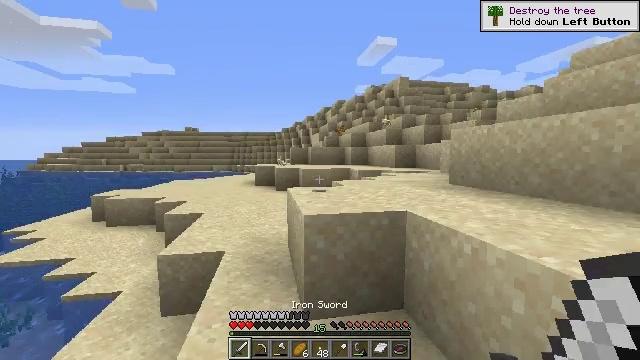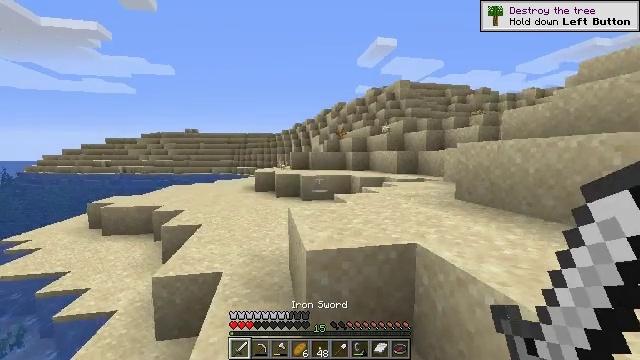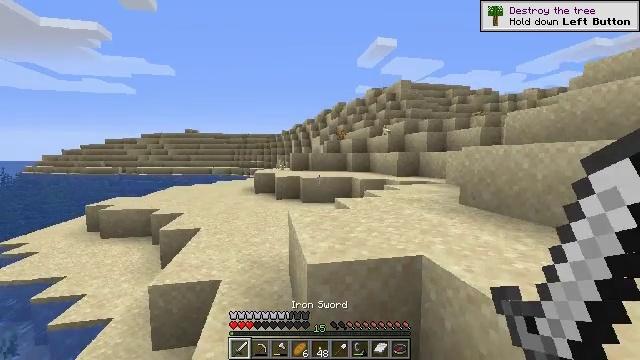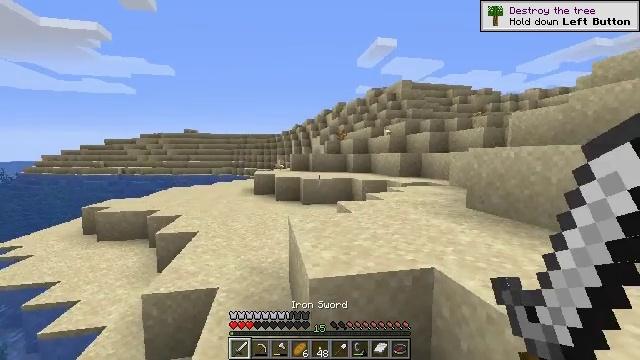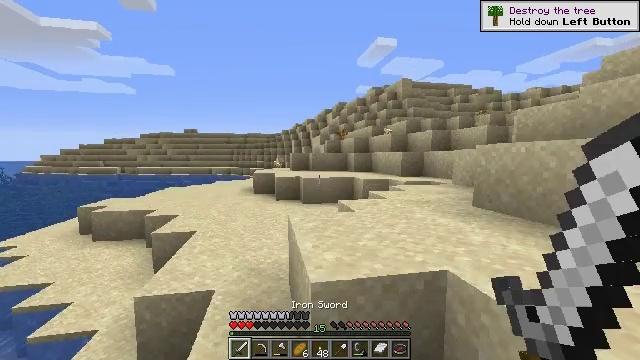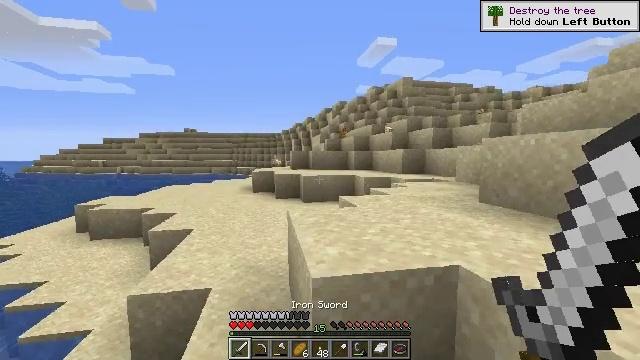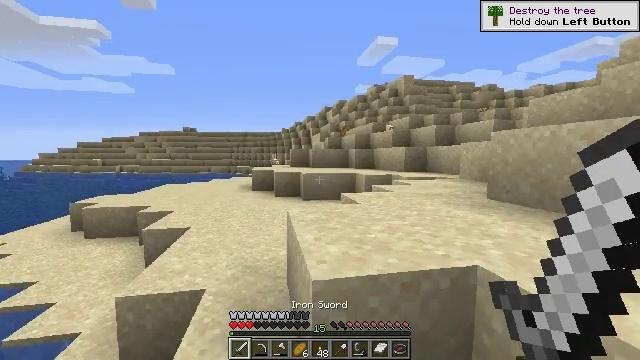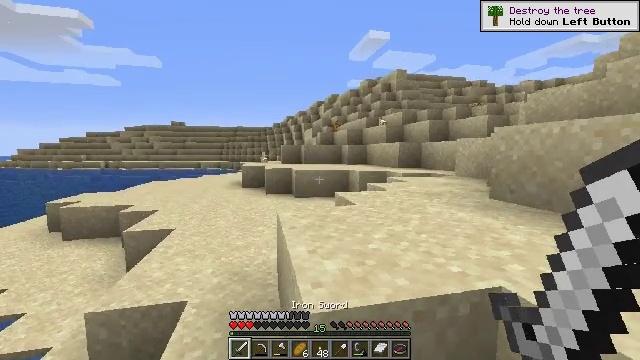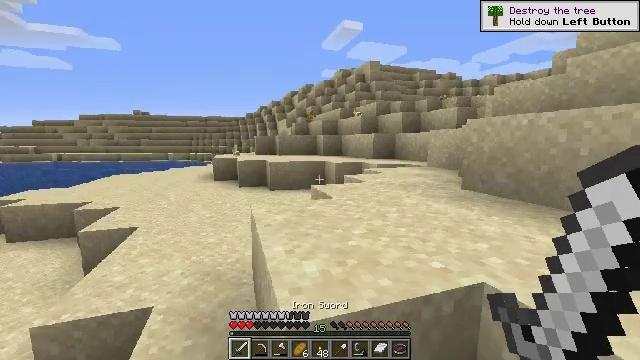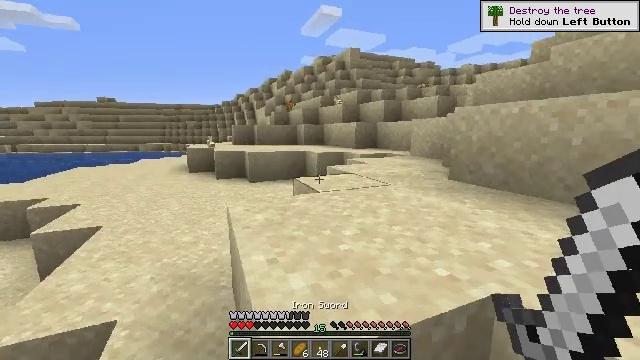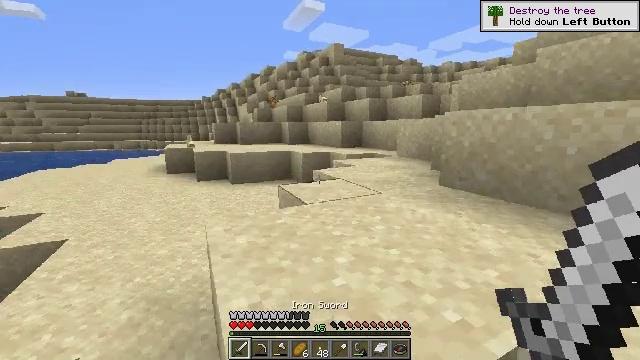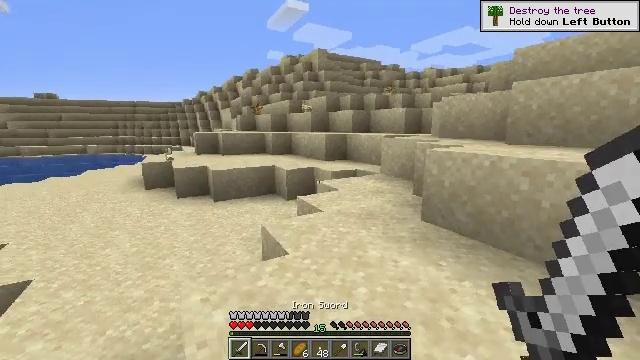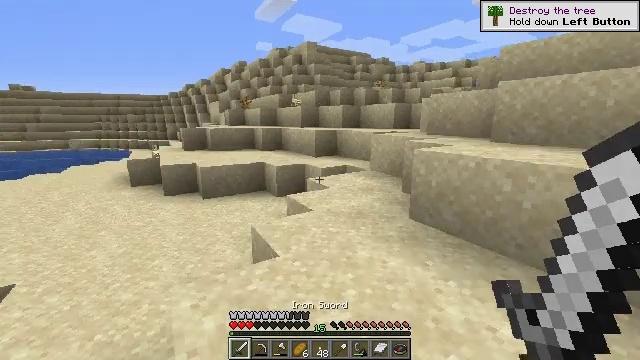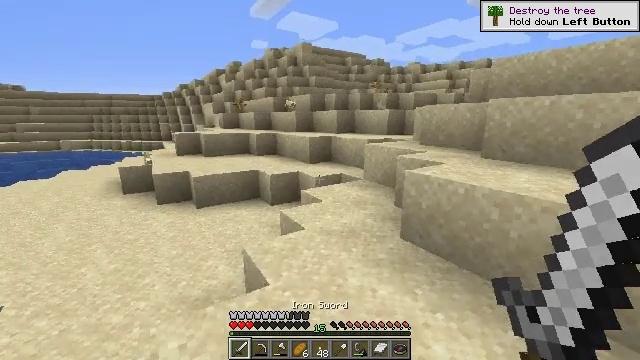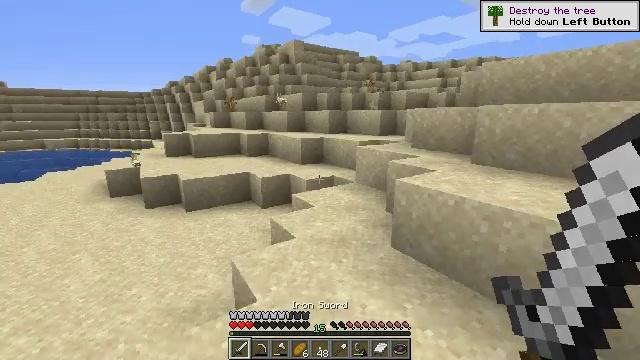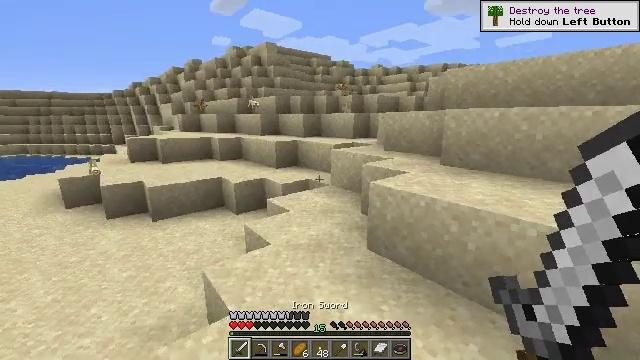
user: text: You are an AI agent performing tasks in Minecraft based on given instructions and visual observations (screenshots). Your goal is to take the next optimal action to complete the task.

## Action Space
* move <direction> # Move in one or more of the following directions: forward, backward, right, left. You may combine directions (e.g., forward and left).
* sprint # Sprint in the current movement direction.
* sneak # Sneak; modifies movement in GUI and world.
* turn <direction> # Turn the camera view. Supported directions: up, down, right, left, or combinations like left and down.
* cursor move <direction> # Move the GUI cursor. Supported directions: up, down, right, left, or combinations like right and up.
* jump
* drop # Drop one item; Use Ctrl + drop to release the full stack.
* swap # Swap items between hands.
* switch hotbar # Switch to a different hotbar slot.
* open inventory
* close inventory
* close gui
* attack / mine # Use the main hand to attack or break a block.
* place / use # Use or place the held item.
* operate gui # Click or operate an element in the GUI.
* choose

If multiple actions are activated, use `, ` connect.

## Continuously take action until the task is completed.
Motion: motion action
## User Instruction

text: Break the dead bush for sticks.
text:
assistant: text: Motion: move forward, jump
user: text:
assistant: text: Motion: move forward
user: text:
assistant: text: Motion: move forward
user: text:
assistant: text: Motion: move forward
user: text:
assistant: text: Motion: move forward
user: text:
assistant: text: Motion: move forward
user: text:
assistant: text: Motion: move forward, turn right
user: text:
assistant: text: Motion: move forward, turn right and down
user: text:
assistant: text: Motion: move forward, turn right and down
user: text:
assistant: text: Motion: move forward, turn right and down, jump
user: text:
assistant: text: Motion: move forward, turn right, jump
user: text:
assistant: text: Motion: move forward, turn right and down, jump
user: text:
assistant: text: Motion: move forward, jump
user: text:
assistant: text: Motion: move forward, turn right, jump
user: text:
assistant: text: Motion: move forward, turn right
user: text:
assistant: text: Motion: move forward, turn right and up
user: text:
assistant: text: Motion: move forward, turn right and up
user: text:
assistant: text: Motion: move forward
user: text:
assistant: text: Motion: move forward
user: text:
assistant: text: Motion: move forward
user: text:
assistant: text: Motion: move forward
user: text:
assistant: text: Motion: move forward
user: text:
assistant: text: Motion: move forward
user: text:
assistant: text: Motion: move forward
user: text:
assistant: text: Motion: move forward, turn right
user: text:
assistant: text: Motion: move forward, turn right and up, jump
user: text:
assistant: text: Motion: move forward, turn right, jump
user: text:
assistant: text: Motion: move forward, turn right, jump
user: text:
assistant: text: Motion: move forward, jump
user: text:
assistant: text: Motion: move forward, jump